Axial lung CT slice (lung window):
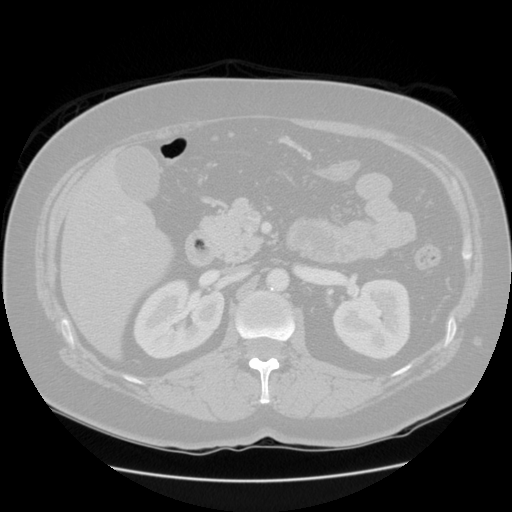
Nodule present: no